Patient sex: F
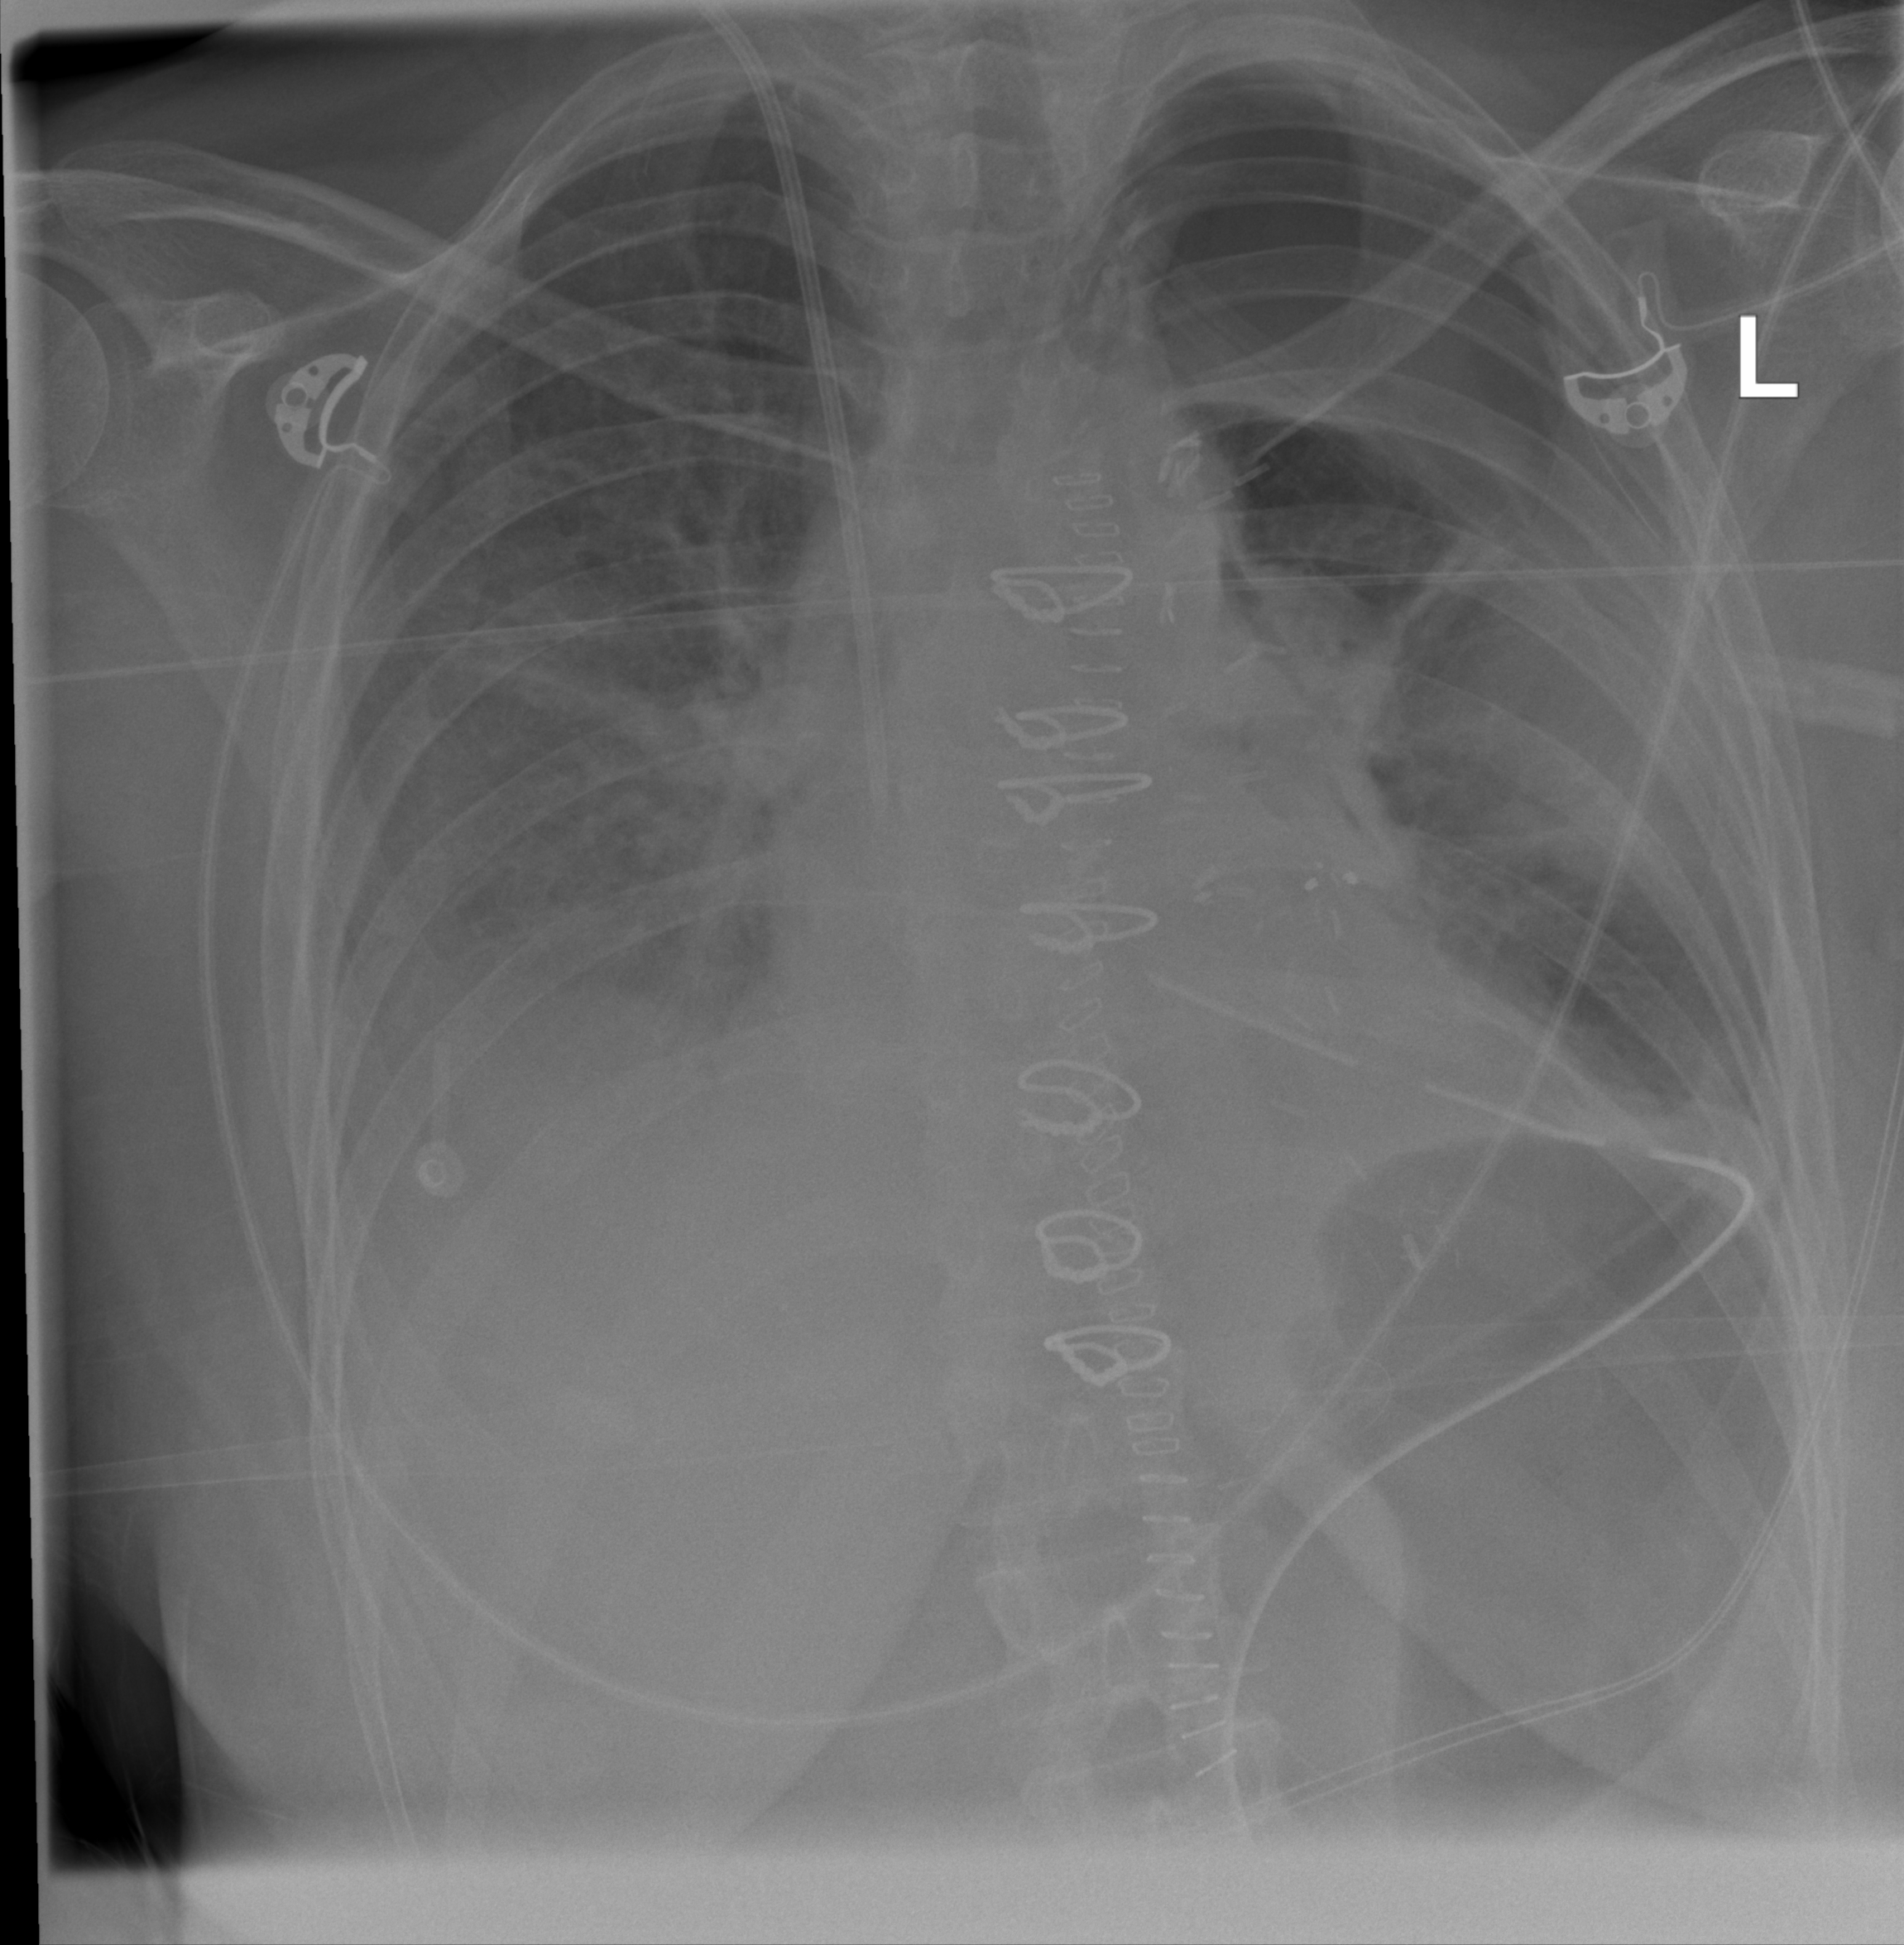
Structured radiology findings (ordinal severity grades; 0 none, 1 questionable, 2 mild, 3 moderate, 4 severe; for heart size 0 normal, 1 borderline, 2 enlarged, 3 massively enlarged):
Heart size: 0
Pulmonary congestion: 0
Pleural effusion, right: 0
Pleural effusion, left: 0
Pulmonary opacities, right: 2
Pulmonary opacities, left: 2
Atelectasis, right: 0
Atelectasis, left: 2